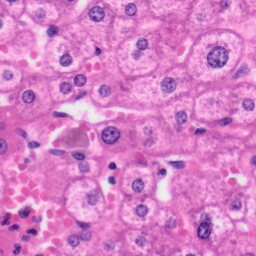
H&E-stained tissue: Liver